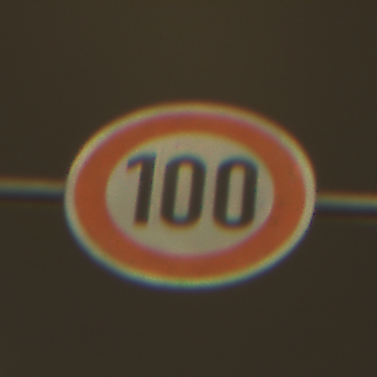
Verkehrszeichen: Geschwindigkeit100
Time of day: Night
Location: Outdoor (Urban)
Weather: Overcast
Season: NotSpecified
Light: Artificial